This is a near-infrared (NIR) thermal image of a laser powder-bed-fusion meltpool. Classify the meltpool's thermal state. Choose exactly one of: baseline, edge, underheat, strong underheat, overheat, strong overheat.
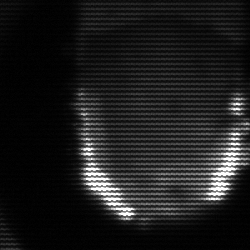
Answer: baseline